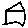
Label: house